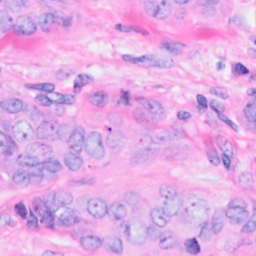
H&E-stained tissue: Breast